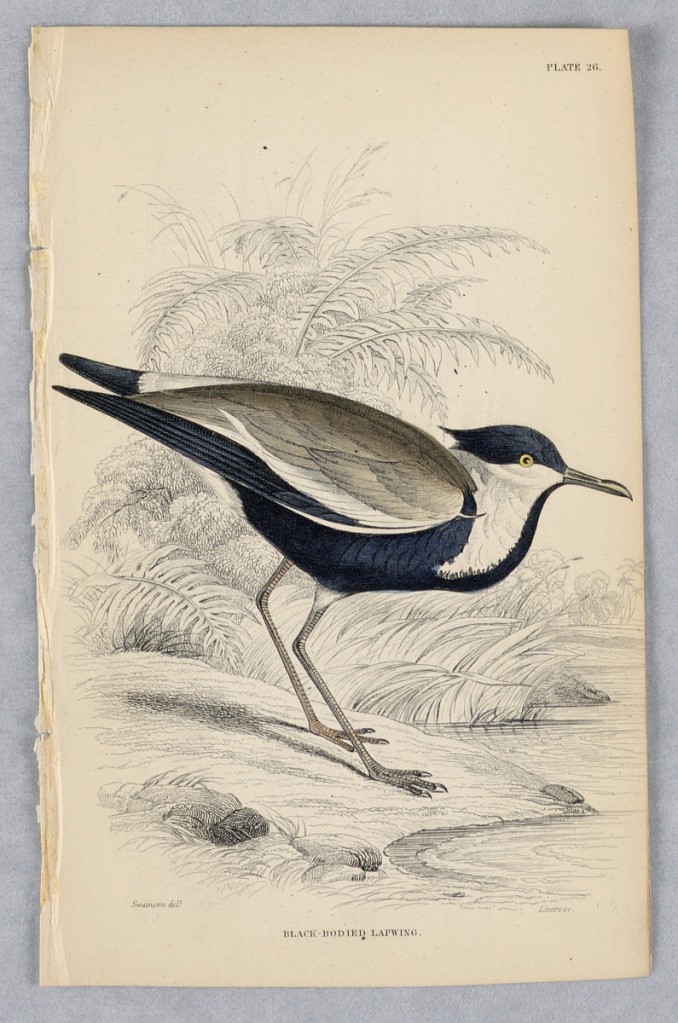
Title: Black-Bodied Lapwing, Plate 26 from Birds of Western Africa
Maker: William Home Lizars, Scottish, 1788 - 1859
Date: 1837
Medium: Engraving, brush and watercolor on paper
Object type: Print
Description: Three-toed water, marsh bird. Blue-black underside, cap and crest. Brown back and short wing feathers. White collar and wing strips. Title and artists' names below.